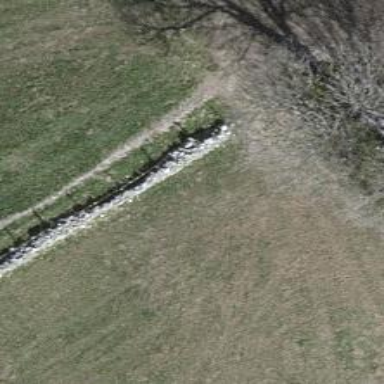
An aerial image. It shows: Dry stone wall barrier.